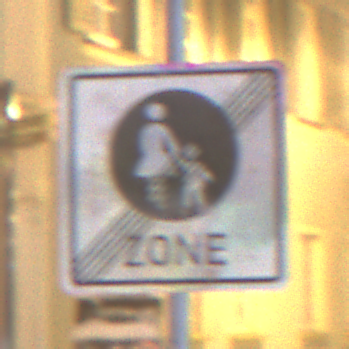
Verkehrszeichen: EndeFussgaengerzone
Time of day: Night
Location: Outdoor (Urban)
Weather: Overcast
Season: Winter
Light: Artificial